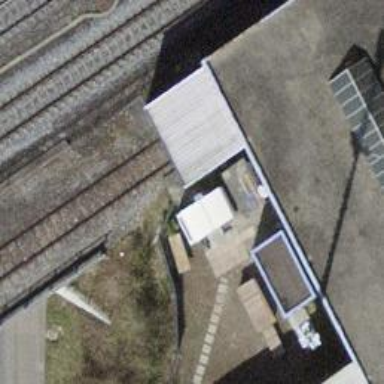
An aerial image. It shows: Railway buffer stop.